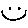
Label: smiley face